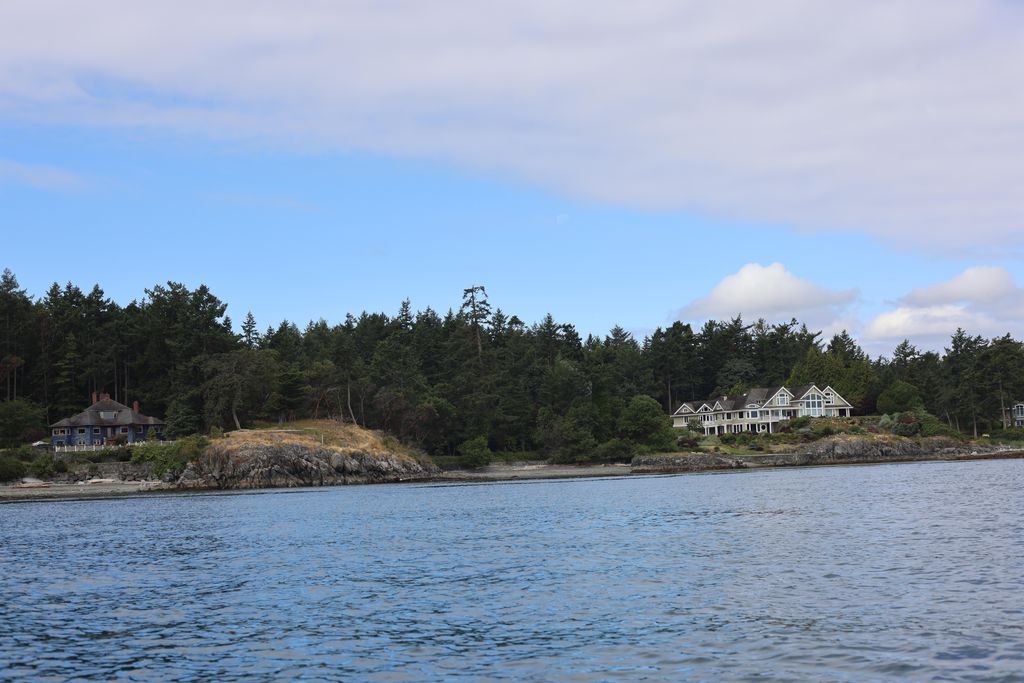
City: victoria